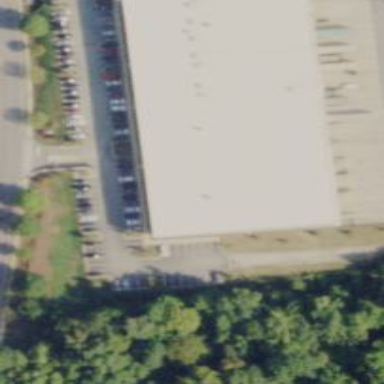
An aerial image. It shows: Warehouse building.